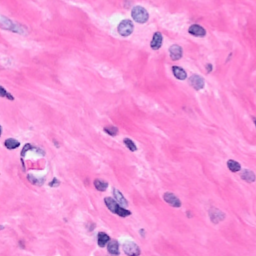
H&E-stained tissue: Breast